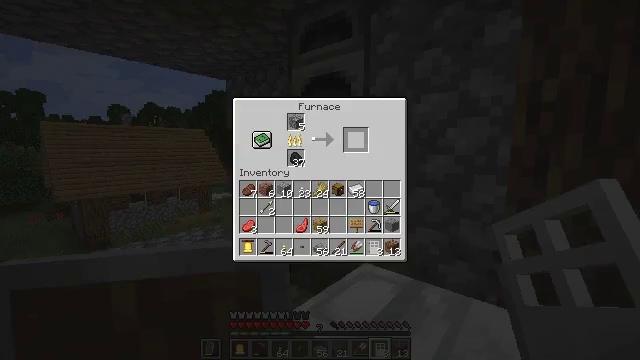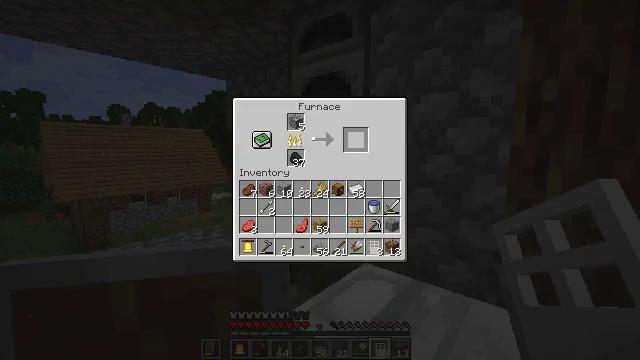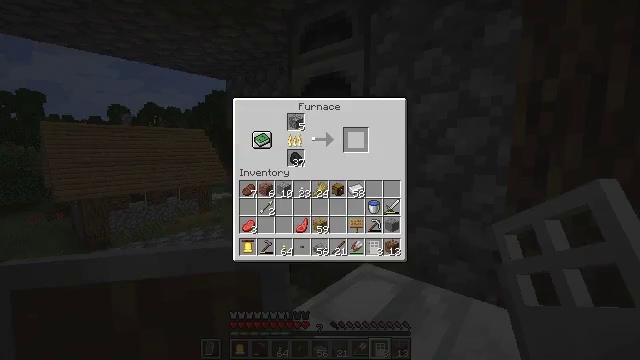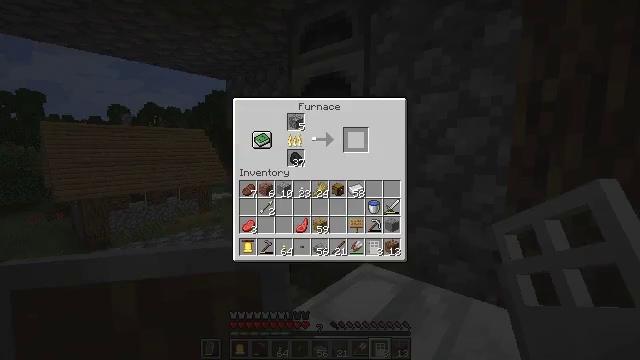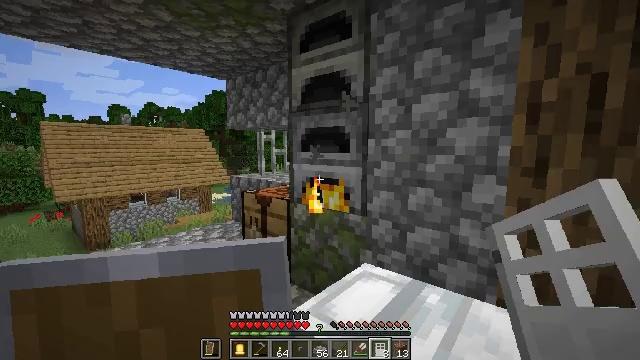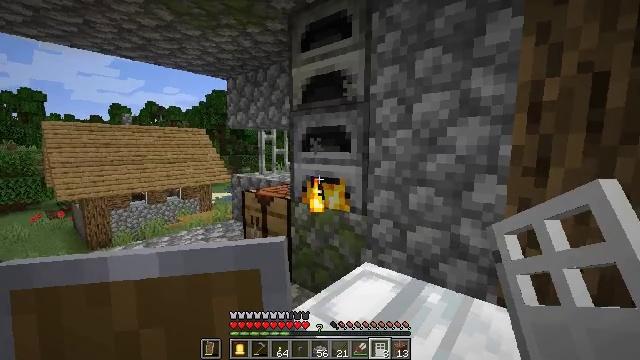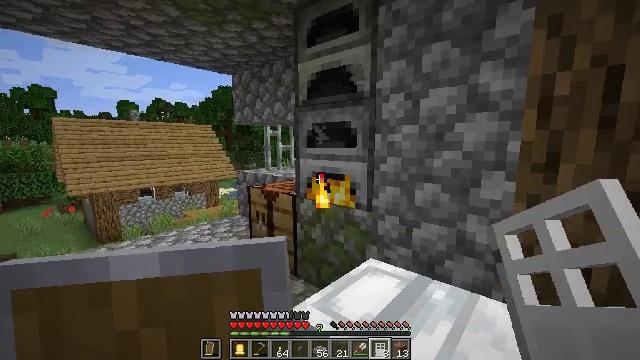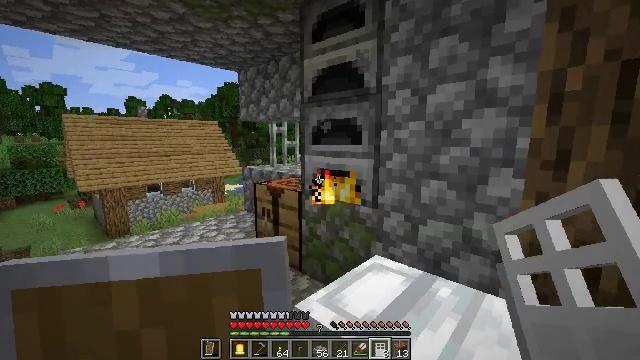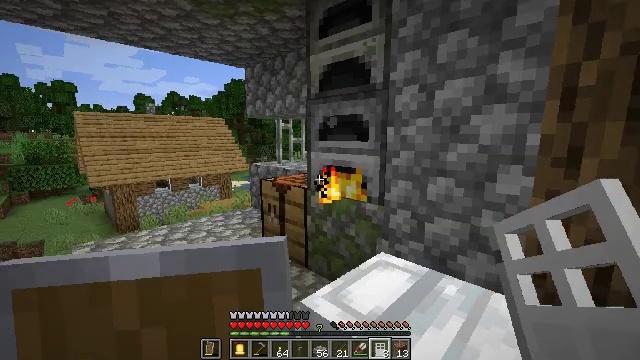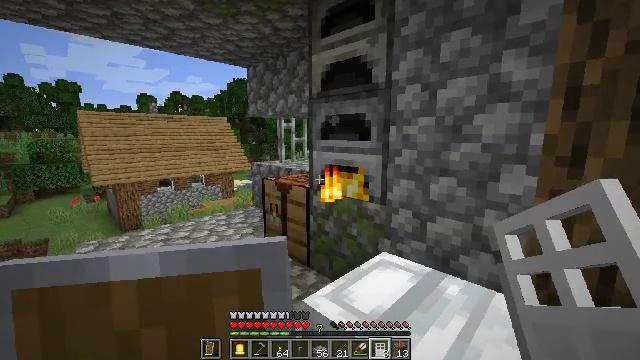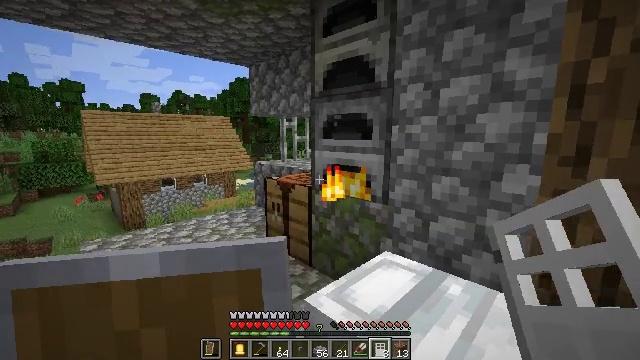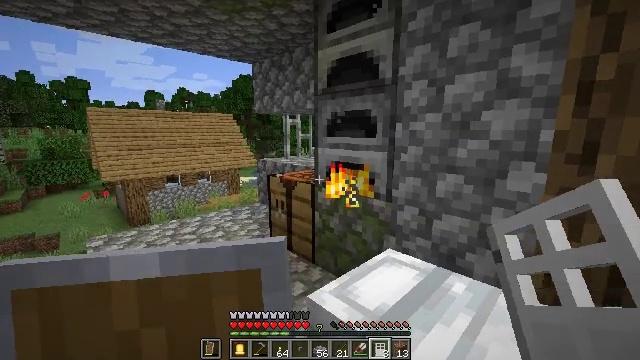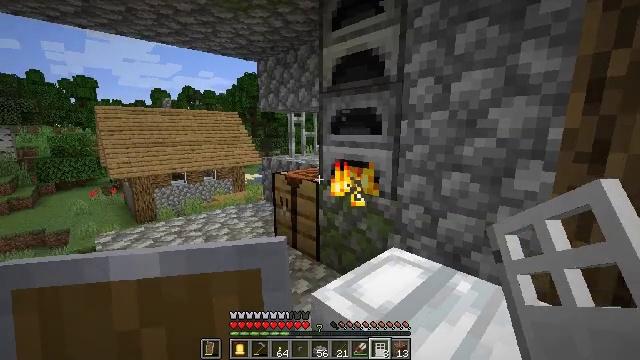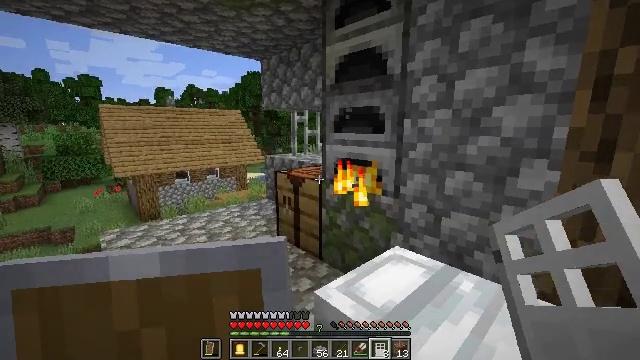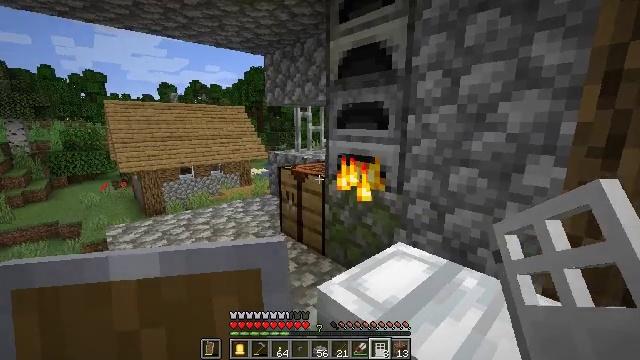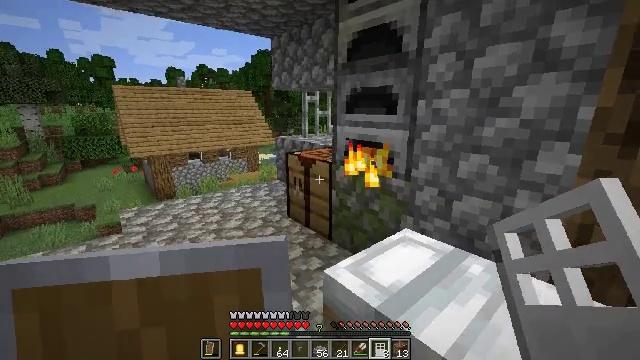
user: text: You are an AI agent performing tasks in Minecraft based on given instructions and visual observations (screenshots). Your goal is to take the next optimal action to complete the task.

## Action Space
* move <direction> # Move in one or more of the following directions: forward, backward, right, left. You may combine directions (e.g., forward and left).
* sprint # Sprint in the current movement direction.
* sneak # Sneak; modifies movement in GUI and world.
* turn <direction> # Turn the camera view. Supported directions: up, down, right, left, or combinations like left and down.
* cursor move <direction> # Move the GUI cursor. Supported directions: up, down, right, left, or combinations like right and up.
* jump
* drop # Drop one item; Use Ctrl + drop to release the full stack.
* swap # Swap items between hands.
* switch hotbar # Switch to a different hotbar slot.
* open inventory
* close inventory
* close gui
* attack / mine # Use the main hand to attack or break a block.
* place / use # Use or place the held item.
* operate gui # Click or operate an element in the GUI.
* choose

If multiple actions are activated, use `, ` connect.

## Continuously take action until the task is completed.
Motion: motion action
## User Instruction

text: Craft a stone button.
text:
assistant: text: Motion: sneak
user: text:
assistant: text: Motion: sneak
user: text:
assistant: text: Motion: sneak
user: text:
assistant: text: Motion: sneak, open inventory
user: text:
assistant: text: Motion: open inventory
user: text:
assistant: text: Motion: turn left, open inventory
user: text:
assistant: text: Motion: turn left, open inventory
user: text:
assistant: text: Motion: turn left
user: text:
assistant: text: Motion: no_op
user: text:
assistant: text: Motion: no_op
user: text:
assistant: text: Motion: no_op
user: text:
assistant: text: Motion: turn left
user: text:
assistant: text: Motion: no_op
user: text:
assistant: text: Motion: no_op
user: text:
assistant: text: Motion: turn left and down
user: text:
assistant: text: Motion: turn down
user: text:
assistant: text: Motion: no_op
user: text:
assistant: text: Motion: use / place
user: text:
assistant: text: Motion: no_op
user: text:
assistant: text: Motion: no_op
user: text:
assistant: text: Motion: no_op
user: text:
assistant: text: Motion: no_op
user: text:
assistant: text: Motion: no_op
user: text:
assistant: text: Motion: no_op
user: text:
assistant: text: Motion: no_op
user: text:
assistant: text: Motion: sneak
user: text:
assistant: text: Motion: sneak
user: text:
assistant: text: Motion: sneak, turn down
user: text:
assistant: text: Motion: sneak, turn down
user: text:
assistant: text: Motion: sneak, turn down